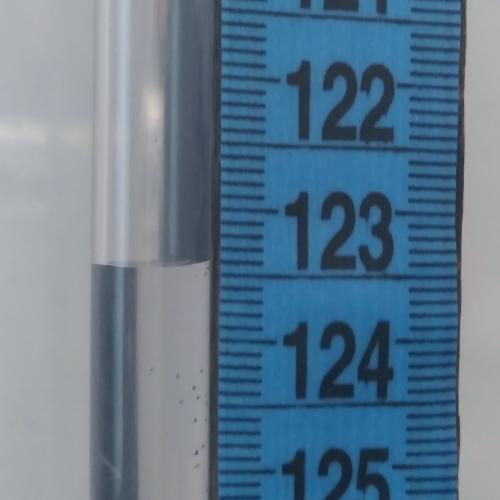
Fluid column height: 123.4 cm